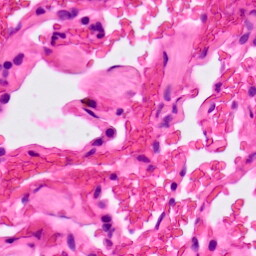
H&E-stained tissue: Lung